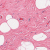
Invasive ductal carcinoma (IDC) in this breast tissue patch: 0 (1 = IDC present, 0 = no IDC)